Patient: sex M, age 47
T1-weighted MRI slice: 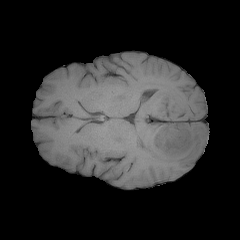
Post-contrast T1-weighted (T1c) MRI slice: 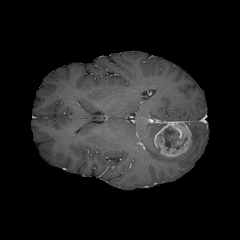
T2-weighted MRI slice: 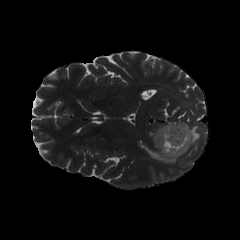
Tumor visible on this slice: yes
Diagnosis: Glioblastoma, IDH-wildtype
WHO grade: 4